Question: It's my first time asking a question here. So please tell me if anything is amiss.
So I'm trying to create a dataset of synthetically generated charts to train a neural net to find bounding boxes for different elements of a chart - legend box, chart title, axes labels, etc. That's the part I've managed to do.
Next what I need is to create a mapping from different legend entries to their corresponding datapoints. I need to create annotations for bounding boxes around the different handles and text like this:

I've tried looking around the docs, but there can't find any related functionality. Looking into properties of legend using 'matplotlib.artist.getp()' also got me nothing on this.
'''
fig, ax = plt.subplots(figsize=(12, 4))
x_vals = np.linspace(0, 5, 5)
y_vals = np.random.uniform(size=(5,))
ax.plot(x_vals, y_vals, label='line1')
ax.plot(x_vals, y_vals + np.random.randn(), label='line2')
leg = ax.legend()
ax.set_label('Label via method')
matplotlib.artist.getp(leg)
Output:
agg_filter = None
alpha = None
animated = False
bbox_to_anchor = TransformedBbox( Bbox(x0=0.125, y0=0.125, x1=0...
children = [<matplotlib.offsetbox.VPacker object at 0x7f3582d...
clip_box = None
clip_on = True
clip_path = None
contains = None
default_handler_map = {<class 'matplotlib.container.StemContainer'>: <ma...
figure = Figure(864x288)
frame = FancyBboxPatch(640.55,203.64;60.625x33)
frame_on = True
gid = None
label =
legend_handler_map = {<class 'matplotlib.container.StemContainer'>: <ma...
lines = [<matplotlib.lines.Line2D object at 0x7f35834f4400...
patches = <a list of 0 Patch objects>
path_effects = []
picker = None
rasterized = None
sketch_params = None
snap = None
texts = <a list of 2 Text objects>
title = Text(0,0,'None')
transform = IdentityTransform()
transformed_clip_path_and_affine = (None, None)
url = None
visible = True
window_extent = Bbox(x0=640.5500000000001, y0=203.64, x1=701.17500...
zorder = 5
'''
Any help would be appreciated. Please tell me if any clarification is needed. Thanks
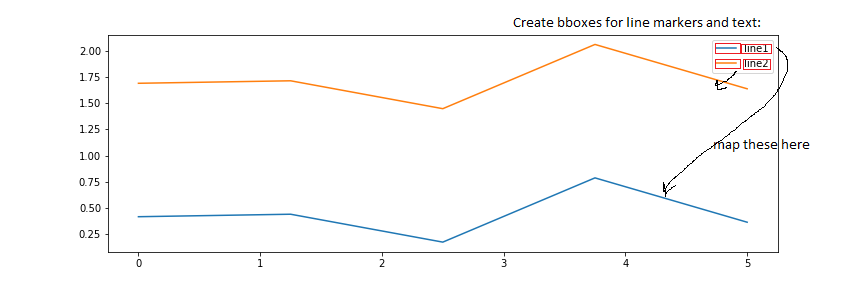
Answer: I spent a solid 30min poking around trying to figure something out.. I'm sure there's an easier way but here's something I whipped up in the hopes it helps you
'''
import matplotlib.pyplot as plt; plt.ion()
from matplotlib.patches import Rectangle as rect
fig, ax = plt.subplots()
ax.plot([0,1],[4,6],label='test')
leg = ax.legend(edgecolor='w', loc='upper left')
leg.get_frame().set_alpha(0)
line = leg.get_lines()[0]
plt.draw()
plt.pause(0.001)
#all of this is based on pixel coordinates in the figure
(lx0, ly0, lx1, ly1) = (leg.get_window_extent().x0,
leg.get_window_extent().y0,
leg.get_window_extent().x1,
leg.get_window_extent().y1)
(mx0, my0, mx1, my1) = (line.get_window_extent(fig).x0,
line.get_window_extent(fig).y0,
line.get_window_extent(fig).x1,
line.get_window_extent(fig).y1)
(ax0, ay0, ax1, ay1) = (ax.get_window_extent().x0,
ax.get_window_extent().y0,
ax.get_window_extent().x1,
ax.get_window_extent().y1)
#convert pixel coords to graphical coords
x0, x1 = ax.get_xlim()
y0, y1 = ax.get_ylim()
ratex = (x1-x0) / (ax1-ax0)
ratey = (y1-y0) / (ay1-ay0)
newx0 = (mx0 - ax0) * ratex + x0
newx1 = (mx1 - ax0) * ratex + x0
newy0 = (my0 - ay0) * ratey + y0 - 0.05
newy1 = (my1 - ay0) * ratey + y0 + 0.05
#box around legend marker
ax.add_patch(rect((newx0, newy0), newy1-newy0, newx1-newx0, edgecolor='k', alpha=0.5, facecolor='w'))
#convert pixel coords to graphical coords
tx0 = mx1
tx1 = lx1
ty0 = ly0
ty1 = ly1
newx0 = (tx0 - ax0) * ratex + x0
newx1 = (tx1 - ax0) * ratex + x0
newy0 = (ty0 - ay0) * ratey + y0
newy1 = (ty1 - ay0) * ratey + y0
#box around legend txt
ax.add_patch(rect((newx0, newy0), newy1-newy0, newx1-newx0, edgecolor='k', alpha=0.5, facecolor='w'))
'''
this produces the following plot:
<URL>
I'm not 100% sure why the boxes are off but you could modify this to make it work somehow...you could also use this to get coordinates for the legend entries, and draw a vector from those coordinates to coordinates on the corresponding data lines